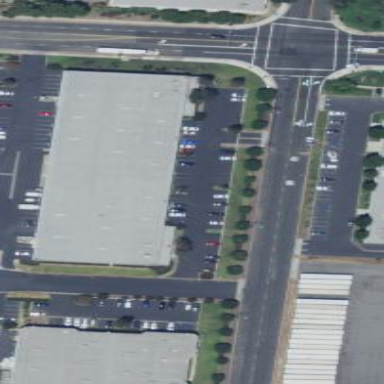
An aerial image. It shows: Warehouse.